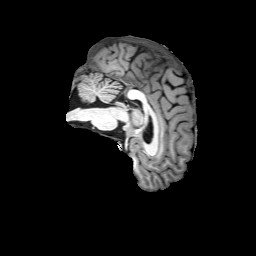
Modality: T1w
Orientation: sagittal
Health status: ill
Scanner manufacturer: siemens
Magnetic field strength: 3 T
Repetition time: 2 s
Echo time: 0.00303 s